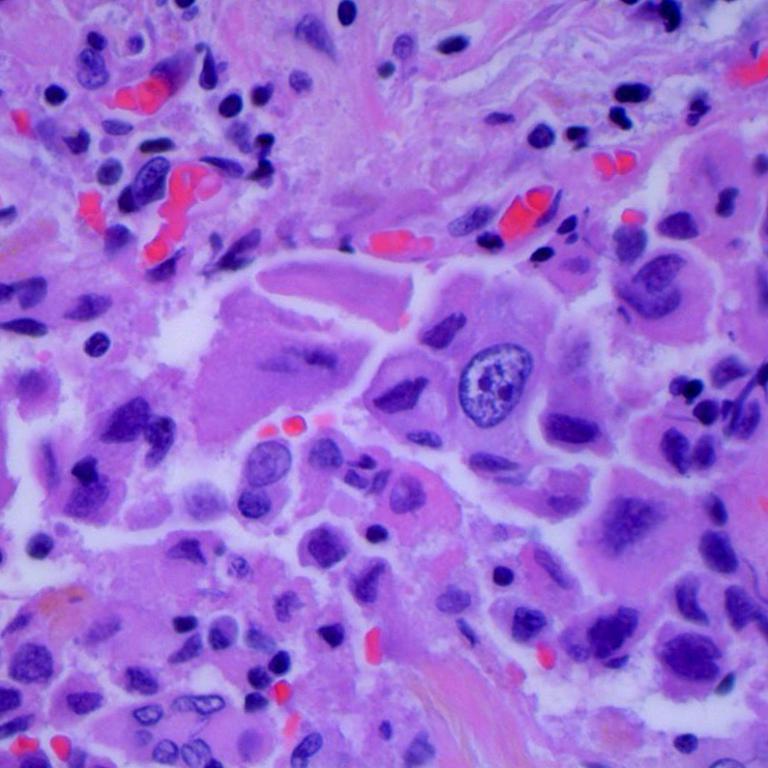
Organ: lung
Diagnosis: adenocarcinomas